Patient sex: F
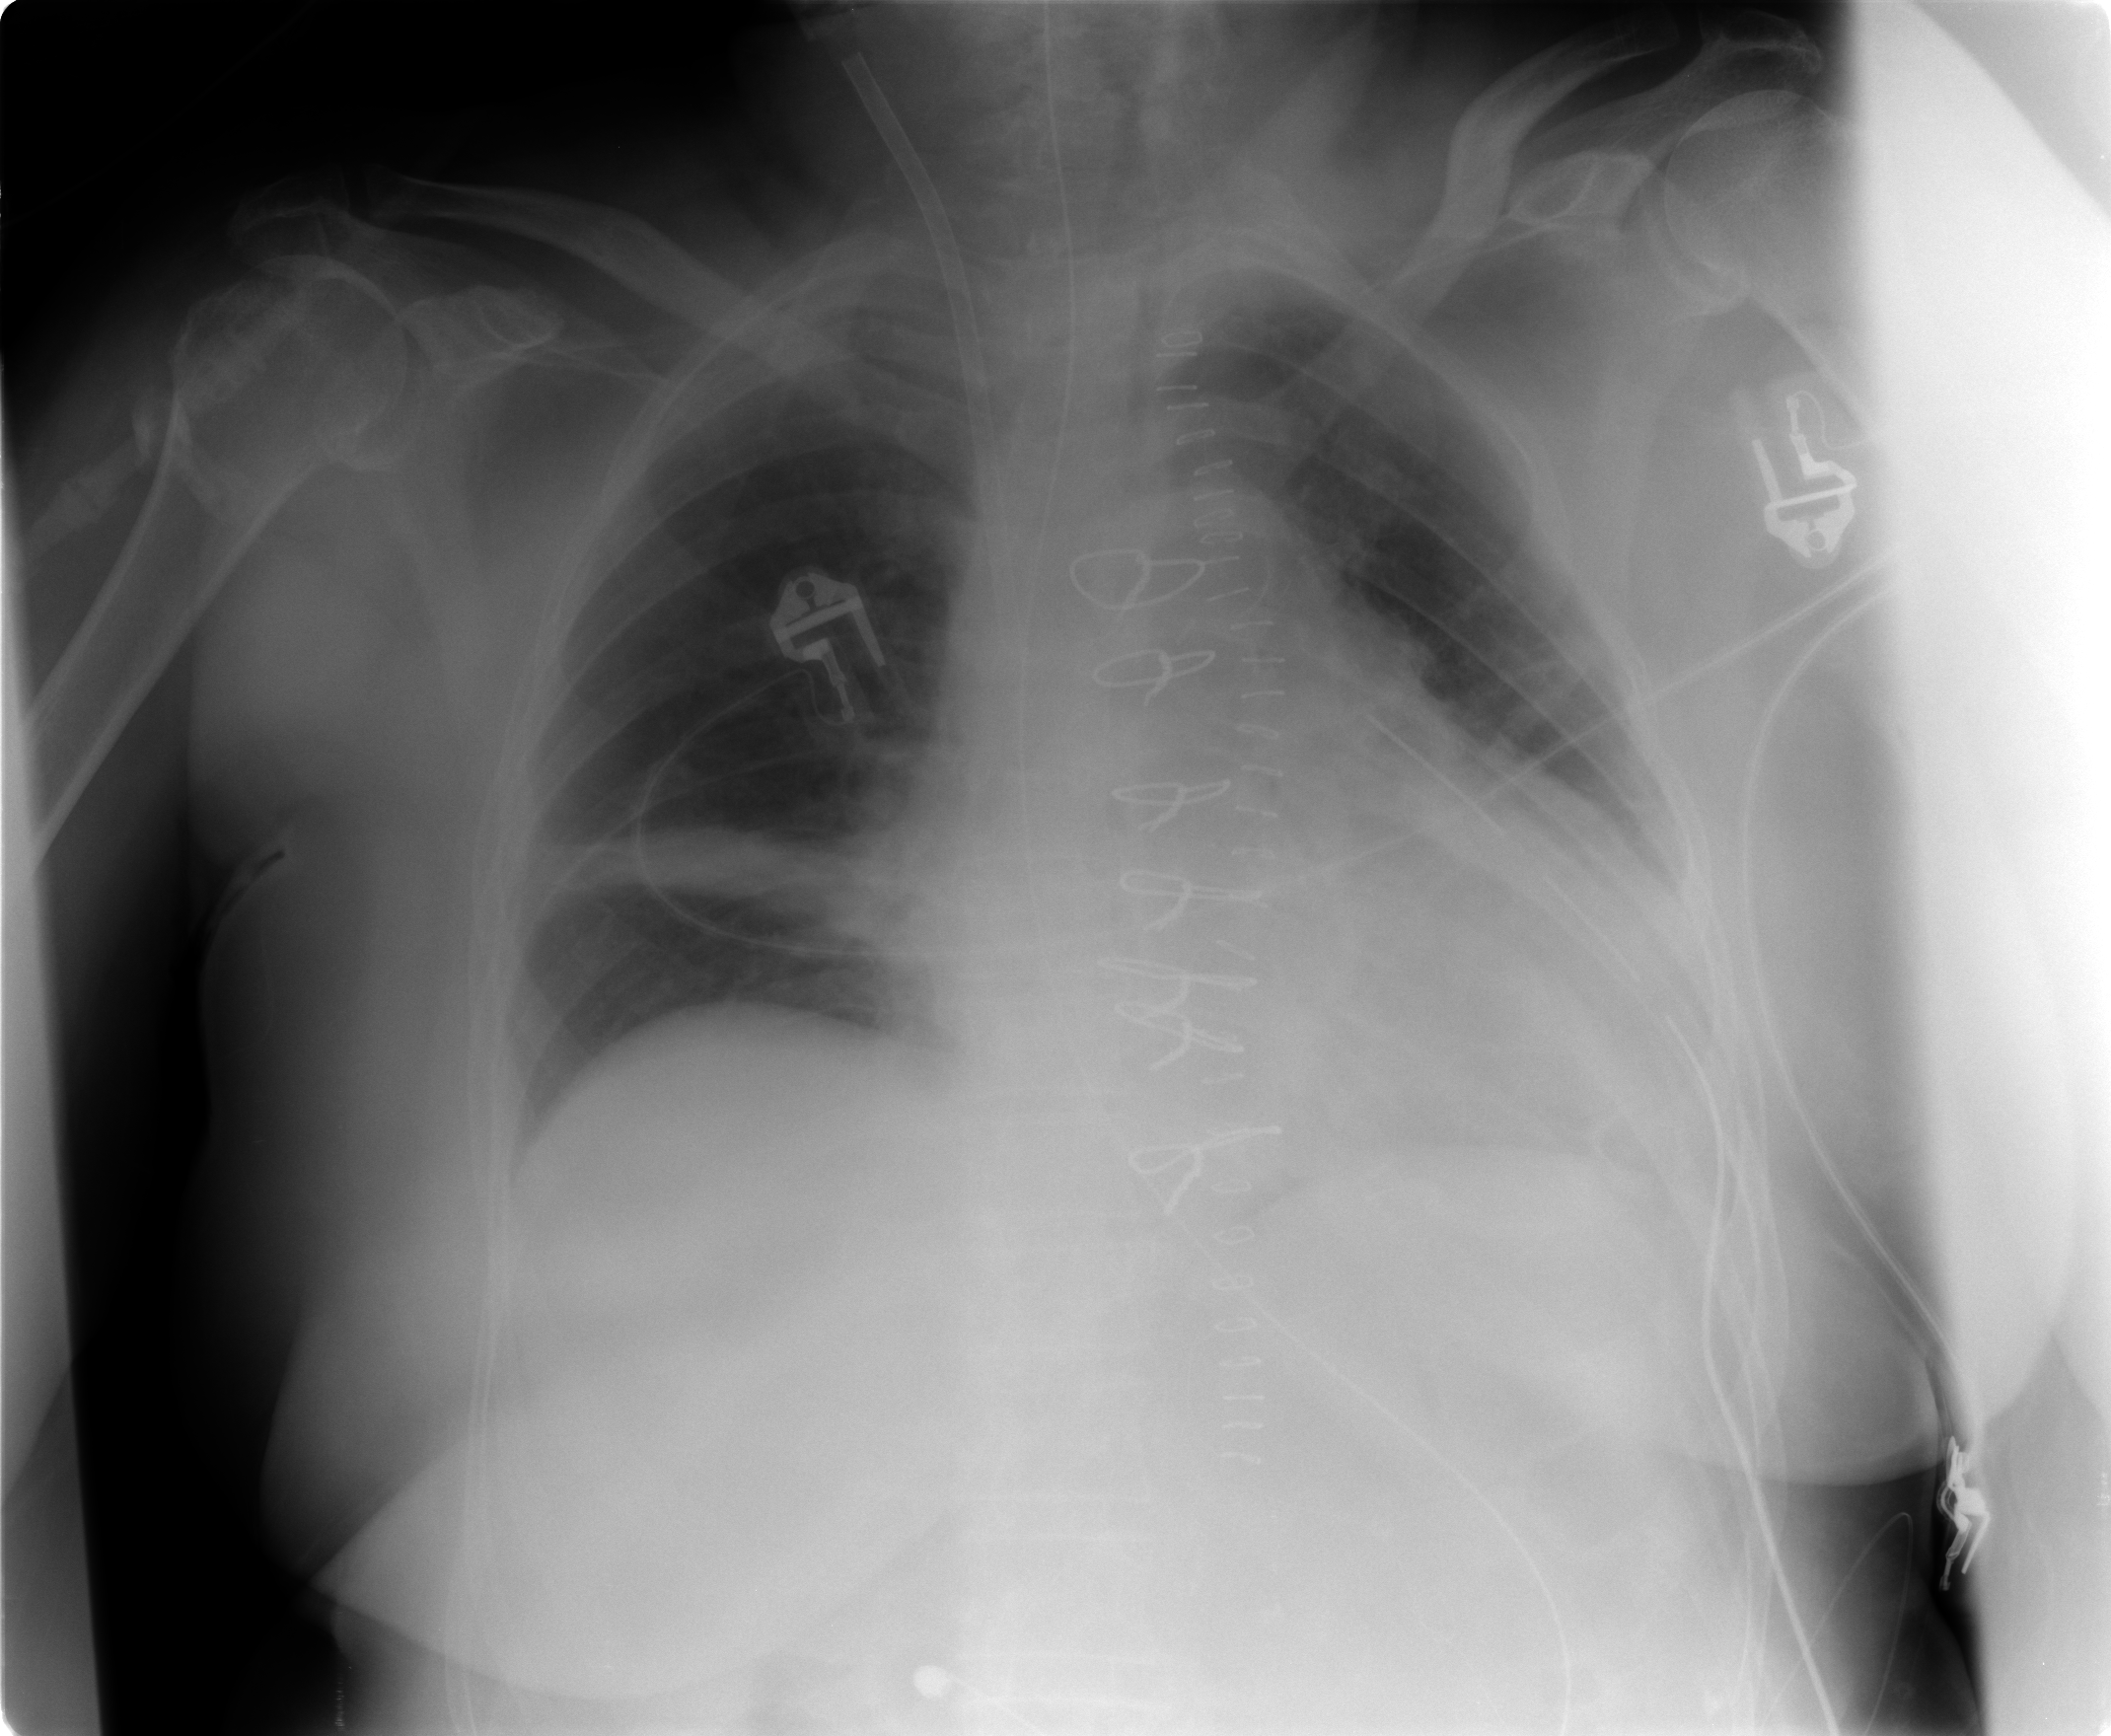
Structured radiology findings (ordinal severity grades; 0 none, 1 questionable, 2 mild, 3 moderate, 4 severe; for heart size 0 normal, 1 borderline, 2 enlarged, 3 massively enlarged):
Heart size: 2
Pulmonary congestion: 2
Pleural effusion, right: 0
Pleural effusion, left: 1
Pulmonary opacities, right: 0
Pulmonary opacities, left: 1
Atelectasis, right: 2
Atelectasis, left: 2